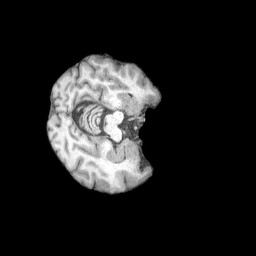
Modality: T1w
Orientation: axial
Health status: healthy